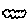
Label: cloud